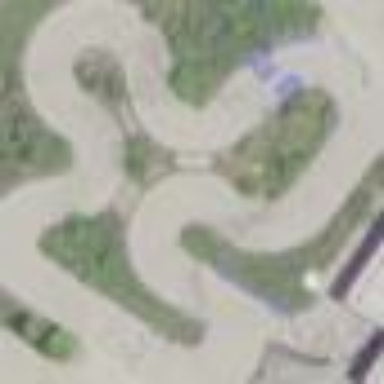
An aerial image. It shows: Paved raceway for karting sport.